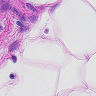
Metastatic tissue present: no